Aerial crown-view tile of a tropical tree (Barro Colorado Island, Panama), acquired 20250715:
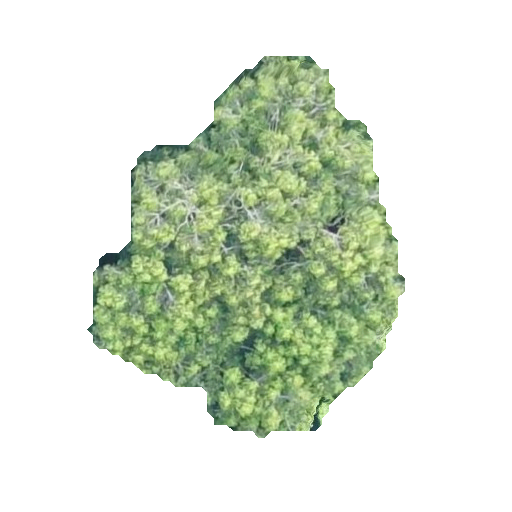
Species: Guatteria lucens
GBIF accepted scientific name: Guatteria lucens
Crown area: 117.665 m²